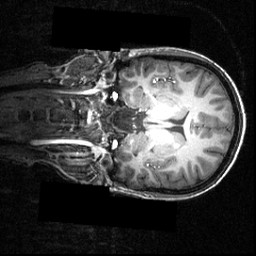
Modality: T1w
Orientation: coronal
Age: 21
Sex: female
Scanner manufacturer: siemens
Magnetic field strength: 3.951 T
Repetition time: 1.5 s
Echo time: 0.00335 s